Question: Im starting experimenting with Wikimedia, but I somehow can't get the login request working with a HTTP Client (RESTClient Firefox and others). This should be fairly simple, but it seems to fail or I have overlooked something evident.
I am using the instructions from <URL>.
This is what I insert in RESTClient:

I don't get the MediaWiki API Result back, but the help page (see below).
What am I doing wrong here? Thanks for any input.
'''
Status Code: 200 OK
Cache-Control: private
Connection: keep-alive
Content-Encoding: gzip
Content-Length: 38052
Content-Type: text/html; charset=utf-8
Date: Mon, 09 Jul 2012 11:50:51 GMT
MediaWiki-API-Error: help
Server: Apache
Vary: Accept-Encoding
X-Cache: MISS from sq33.wikimedia.org, MISS from amssq35.esams.wikimedia.org, MISS from amssq39.esams.wikimedia.org
X-Cache-Lookup: MISS from sq33.wikimedia.org:3128, MISS from amssq35.esams.wikimedia.org:3128, MISS from amssq39.esams.wikimedia.org:80
X-Content-Type-Options: nosniff
<!DOCTYPE HTML>
<html>
<head>
<title>MediaWiki API</title>
</head>
<body>
<pre>
<span style="color:blue;">&lt;?xml version=&quot;1.0&quot;?&gt;</span>
<span style="color:blue;">&lt;api servedby=&quot;mw67&quot;&gt;</span>
<span style="color:blue;">&lt;error code=&quot;help&quot; info=&quot;&quot;
xml:space=&quot;preserve&quot;&gt;</span>
'''
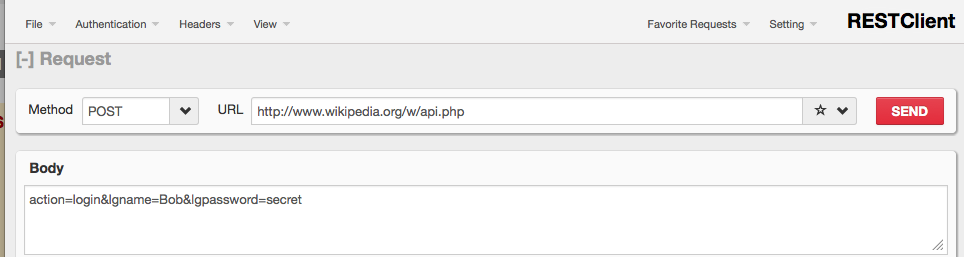
Answer: The are two problems with your request:
1. You're using the wrong URL. The correct domain is en.wikipedia.org, not www.wikipedia.org.
2. It seems RESTClient is using the Content-Type of text/plain by default, but the API expects application/x-www-form-urlencoded.
If you correct those two problems, you will get the correct response.
You also might want to indicate in what format do you want the response, by adding 'format=xml' or 'format=json' to the request. The default is HTML-formatted XML, which is useful for showing in a browser, but not for consumption by your application.